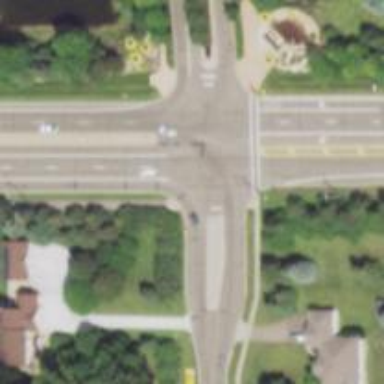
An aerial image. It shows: Controlled road crossing.